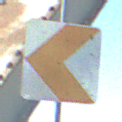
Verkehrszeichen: RichtungstafelnInKurvenKleinRechts
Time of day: MorningAfternoon
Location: Outdoor (Special)
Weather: Clear
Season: NotSpecified
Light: Natural